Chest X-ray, PA view. Patient: 48 years old, sex M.
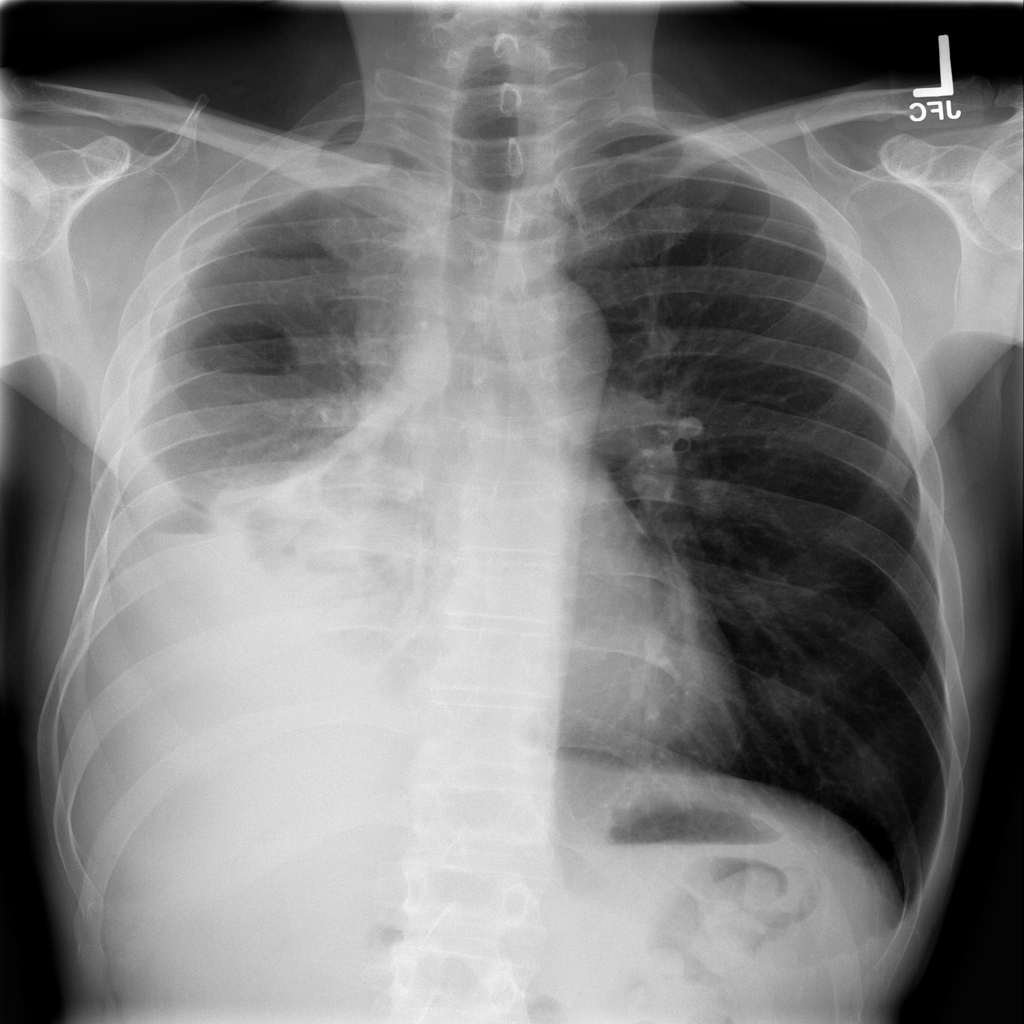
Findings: No Finding